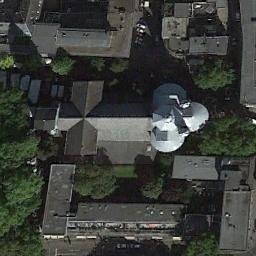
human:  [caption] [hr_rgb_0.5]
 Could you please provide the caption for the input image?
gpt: This is a church that looks like a cross from above .

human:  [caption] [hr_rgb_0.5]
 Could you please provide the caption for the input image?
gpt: A church with a black and white roof  The roof of the church is a cross  The church is surrounded by many trees, Buildings and vehicles .

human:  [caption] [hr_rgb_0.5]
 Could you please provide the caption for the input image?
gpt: The church with white circular roof is surrounded by many buildings and trees .

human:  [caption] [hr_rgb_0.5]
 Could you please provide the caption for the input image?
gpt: The church with a white tower and the rest of the church has a brown cross-shaped roof .

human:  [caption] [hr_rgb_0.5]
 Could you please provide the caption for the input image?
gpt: There are many trees near the church .